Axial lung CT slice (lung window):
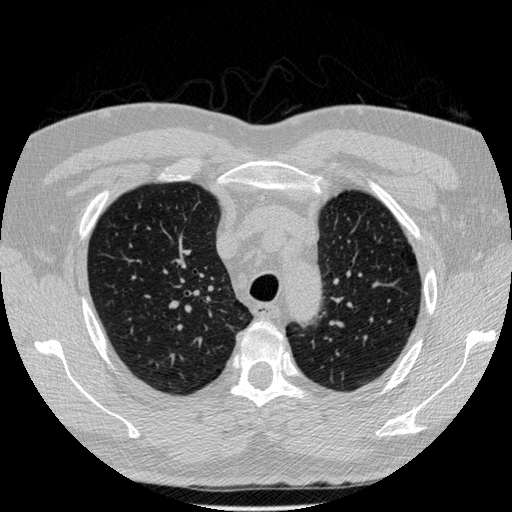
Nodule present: no